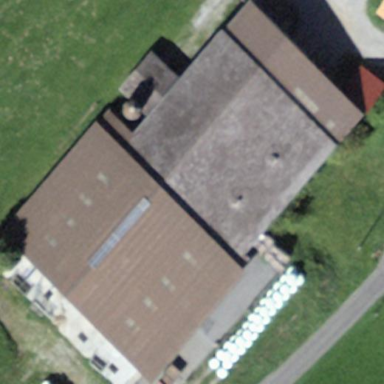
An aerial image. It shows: Rural barn.